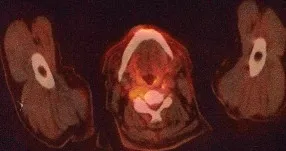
Metabolic response of one patient treated with imatinib mesylate. Comparison of FDG PET imaging pre.
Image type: radiology (pet)